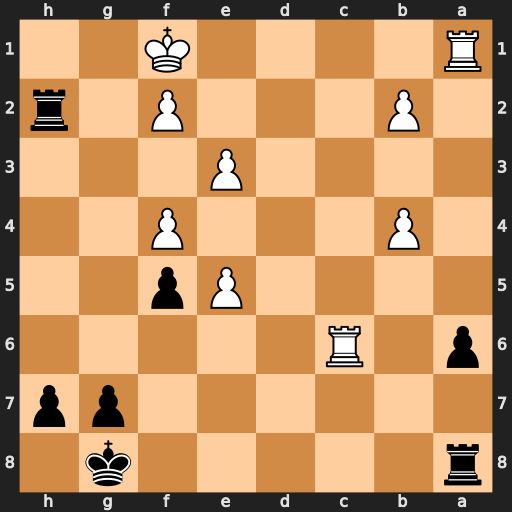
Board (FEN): r5k1/6pp/p1R5/4Pp2/1P3P2/4P3/1P3P1r/R4K2
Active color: b
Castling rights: -
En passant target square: -
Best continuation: Rh1+ Kg2 Rxa1